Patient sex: M
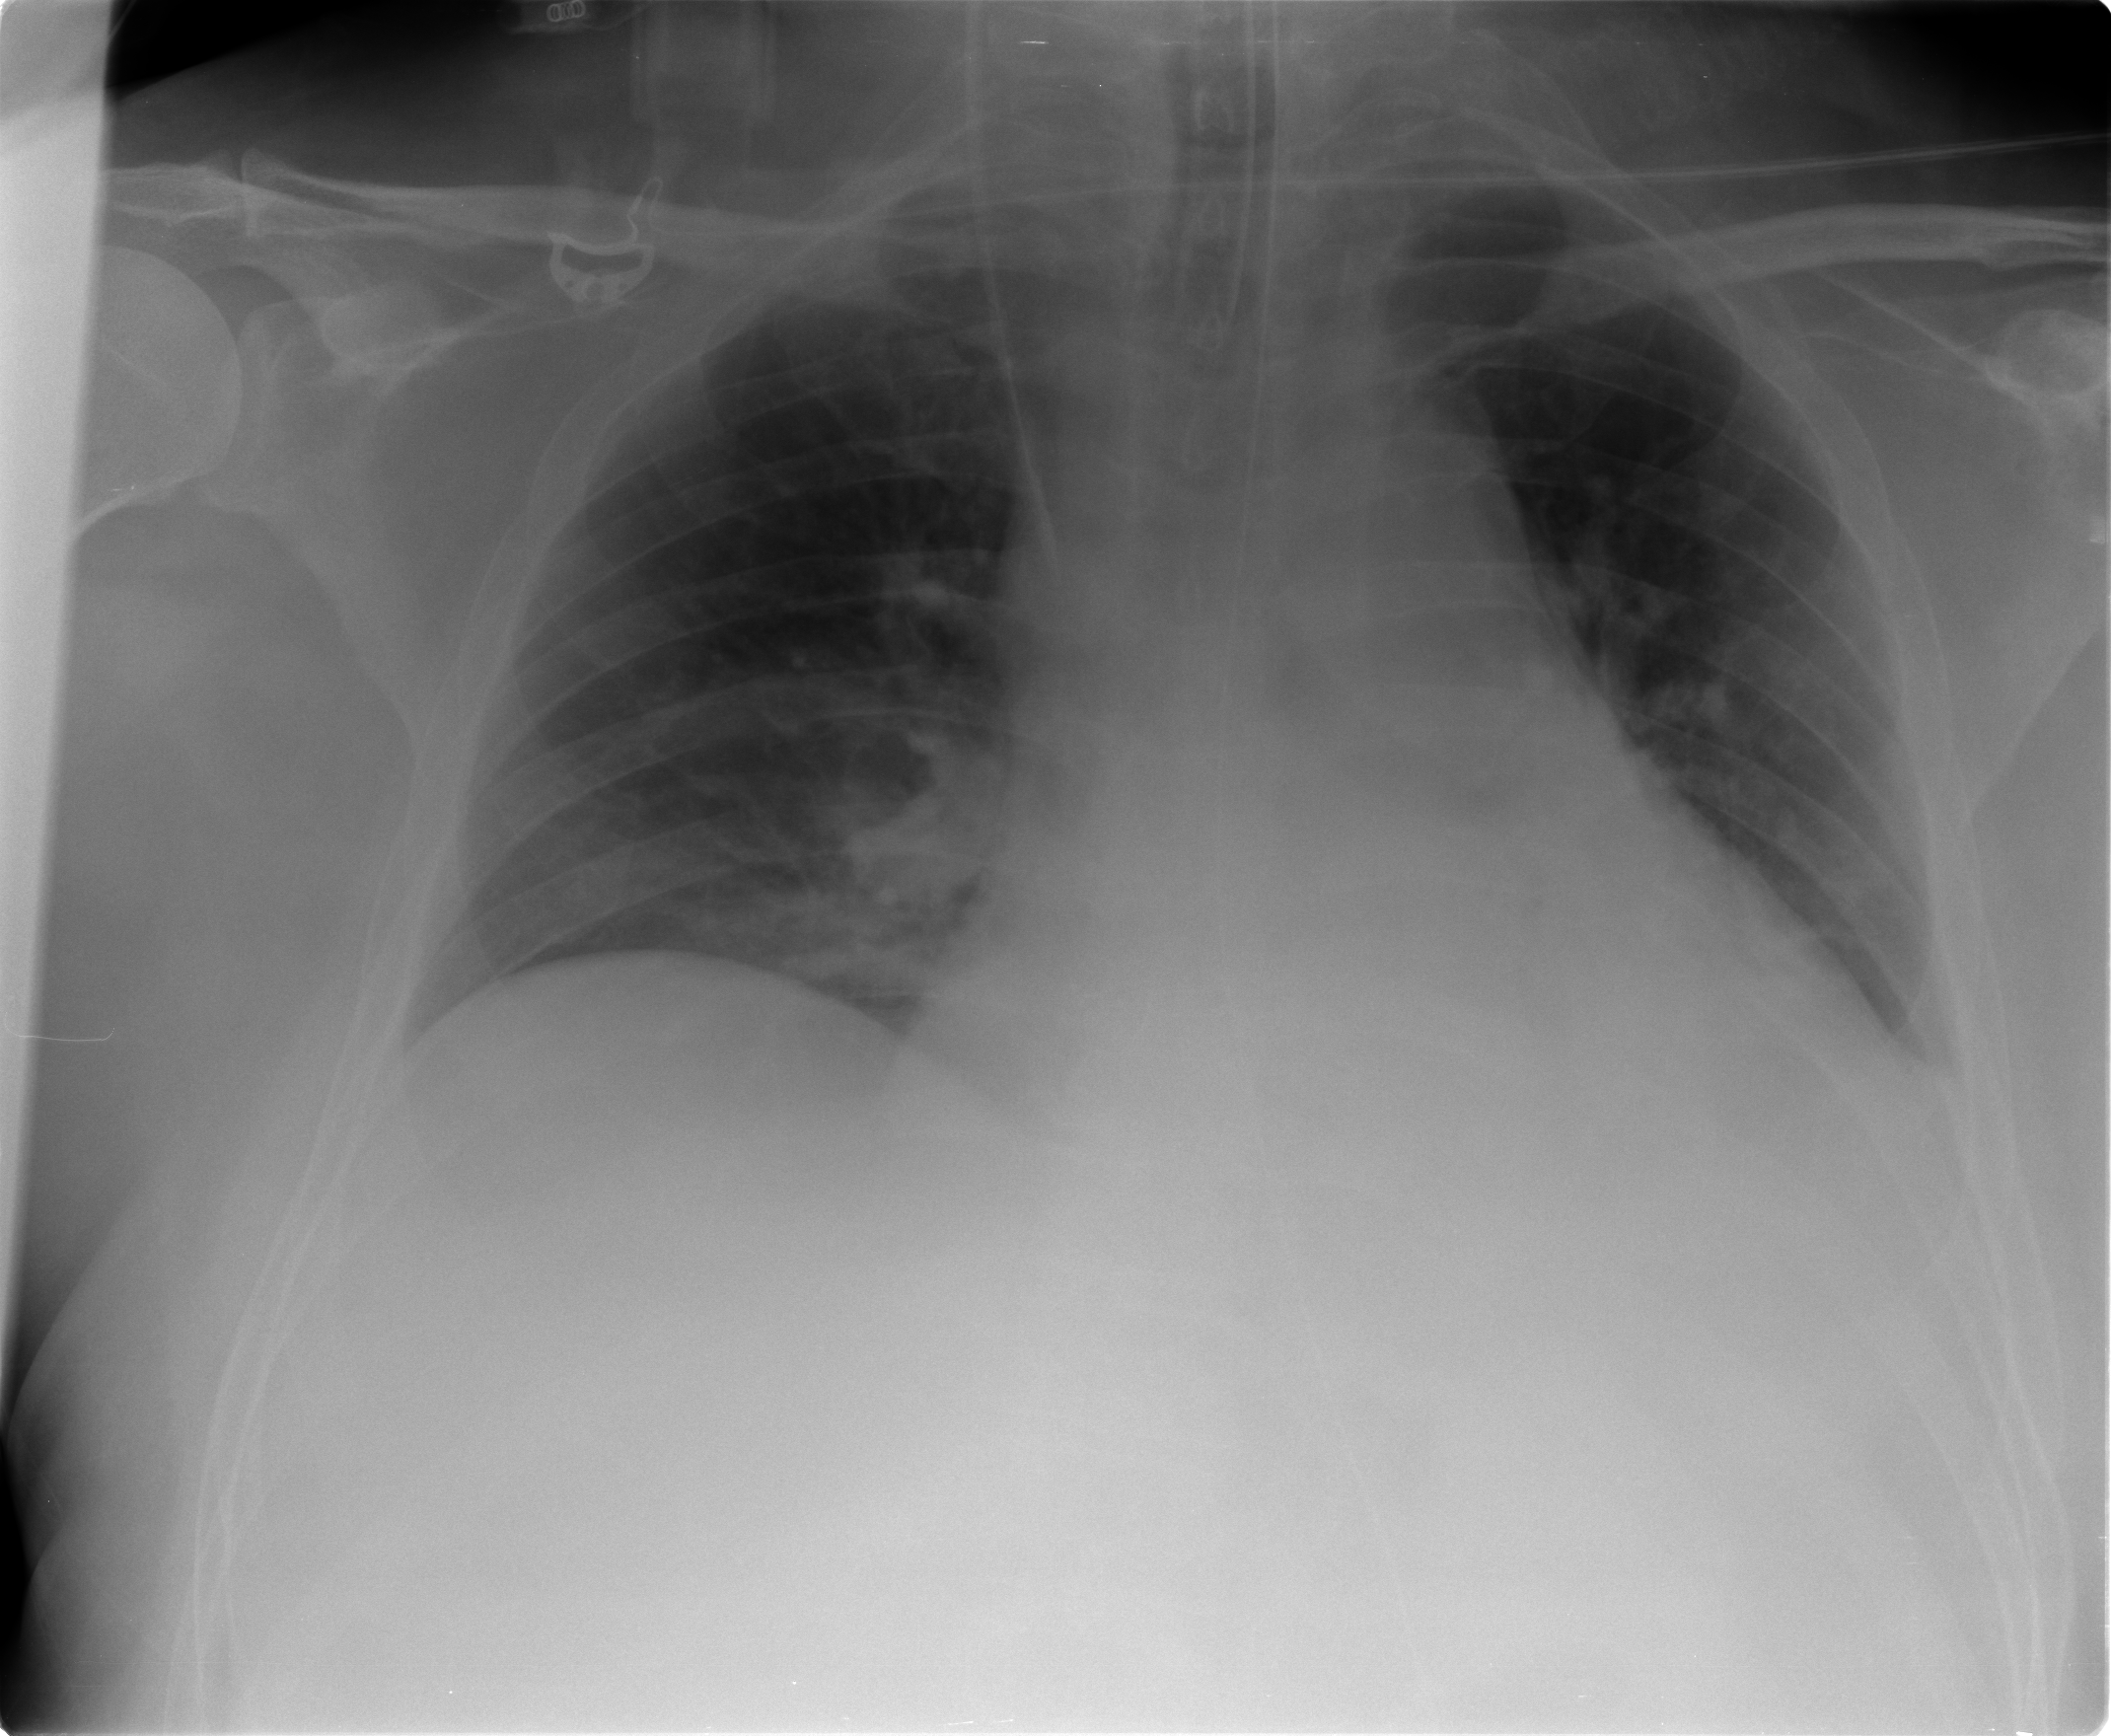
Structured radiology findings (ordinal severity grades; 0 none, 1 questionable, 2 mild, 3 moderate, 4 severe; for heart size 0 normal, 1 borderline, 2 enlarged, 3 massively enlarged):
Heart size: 2
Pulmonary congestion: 0
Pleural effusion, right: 0
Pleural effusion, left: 2
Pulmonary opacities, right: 0
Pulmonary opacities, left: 2
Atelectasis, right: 2
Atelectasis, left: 2